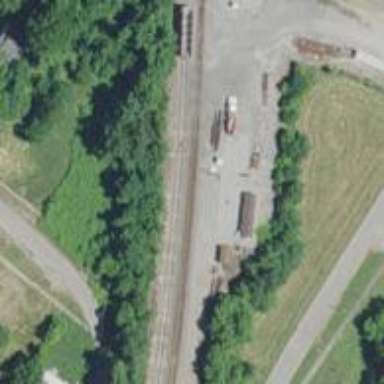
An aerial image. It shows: Railway siding with rails.